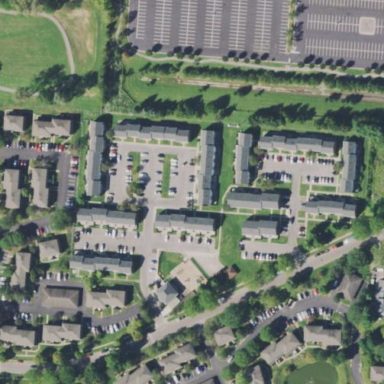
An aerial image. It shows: Residential area with apartments.